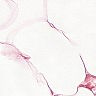
Metastatic tissue present: no